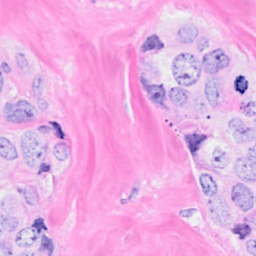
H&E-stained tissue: Breast